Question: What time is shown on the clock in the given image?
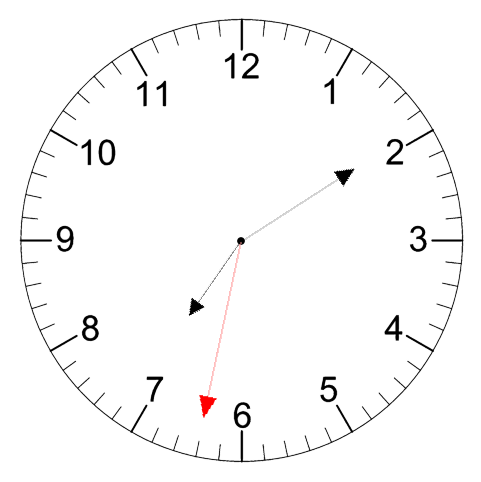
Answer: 07:09:32